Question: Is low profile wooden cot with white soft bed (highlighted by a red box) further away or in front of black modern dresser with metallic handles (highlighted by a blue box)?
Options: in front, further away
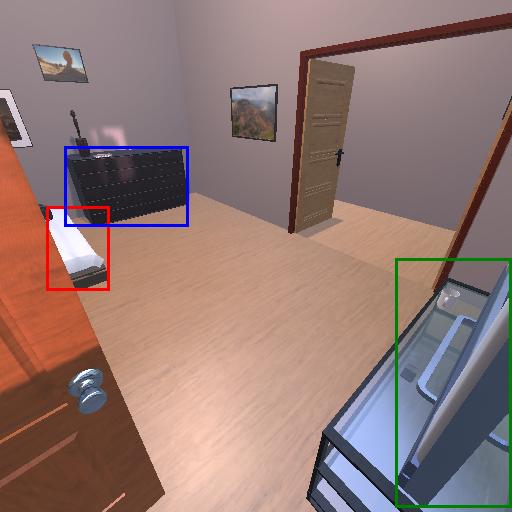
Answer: in front